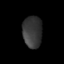
Tissue: skin
Cell type: Epithelial cells
Senescence score: 0.2411
Nuclear area (px): 599
Mean DAPI intensity: 55.299